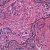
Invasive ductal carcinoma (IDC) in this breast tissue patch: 1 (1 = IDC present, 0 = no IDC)